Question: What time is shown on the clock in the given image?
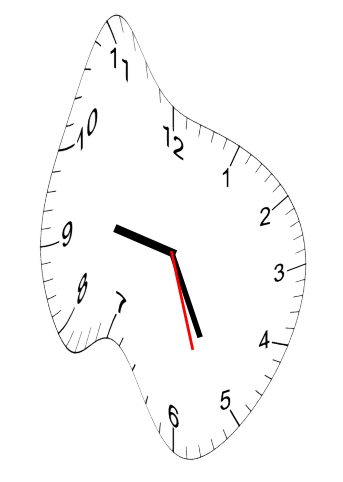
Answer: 09:25:27